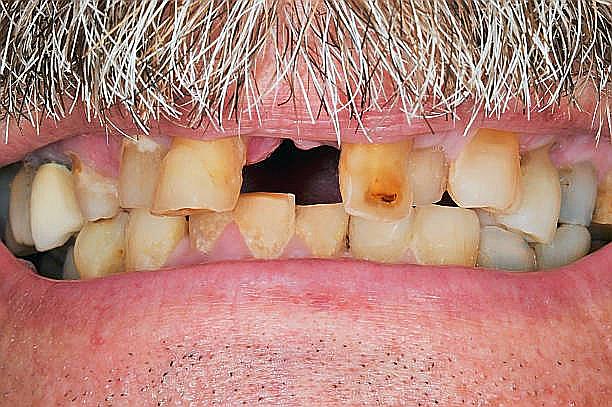
Condition: Calculus